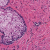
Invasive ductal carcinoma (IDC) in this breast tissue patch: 0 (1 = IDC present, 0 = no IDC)